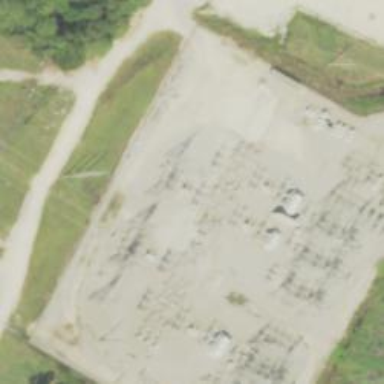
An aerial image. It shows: Fenced power substation at the transmission level.